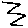
Label: zigzag